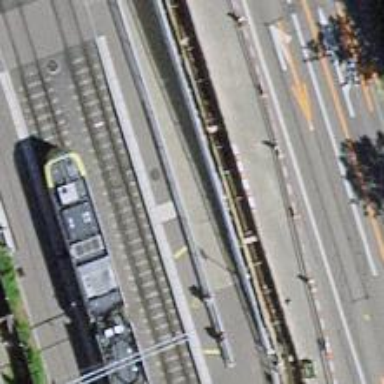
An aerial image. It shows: Tram stop with public transport stop position.